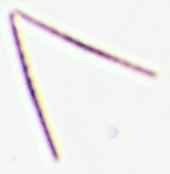
Label: Thalassionema